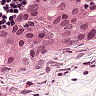
Metastatic tissue present: yes